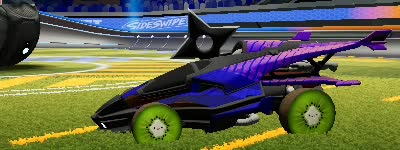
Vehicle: aftershock